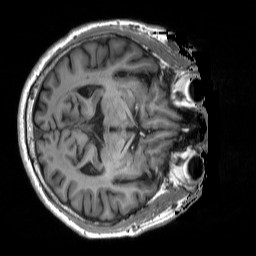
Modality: T1w
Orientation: axial
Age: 71
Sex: male
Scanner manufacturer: siemens
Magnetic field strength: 3 T
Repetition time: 2.5 s
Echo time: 0.00248 s